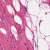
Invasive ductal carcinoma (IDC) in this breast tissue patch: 0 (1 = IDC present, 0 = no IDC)